Field crop: maize
Growth stage: 2
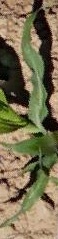
Species: maize